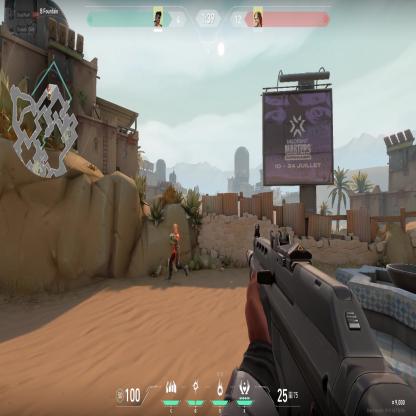
Label: enemy